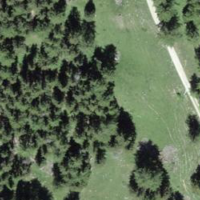
EUNIS habitat code: 43
Species observed at this site:
Ajuga pyramidalis